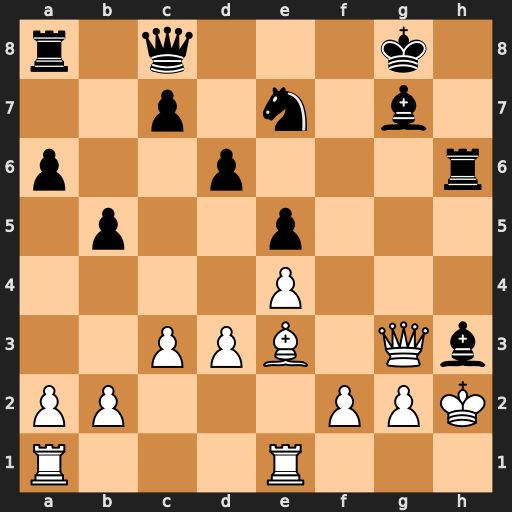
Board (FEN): r1q3k1/2p1n1b1/p2p3r/1p2p3/4P3/2PPB1Qb/PP3PPK/R3R3
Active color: w
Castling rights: -
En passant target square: -
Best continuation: Bxh6 Bg4 Bxg7 Kxg7 f3 Qh8+ Kg1